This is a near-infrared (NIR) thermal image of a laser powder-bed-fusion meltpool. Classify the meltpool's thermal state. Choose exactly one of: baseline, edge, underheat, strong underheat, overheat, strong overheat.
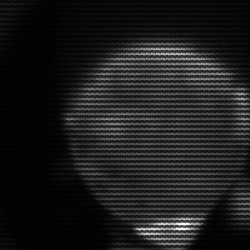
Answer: edge